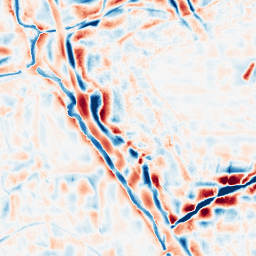
Category: wavelet
Decomposition family: wavelet_dwt
Decomposition parameters: wavelet: coif2
level: 4
Upsampling method: bspline
Upsampling parameters: scale: 4
Upsampling scale: 4